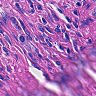
Metastatic tissue present: yes